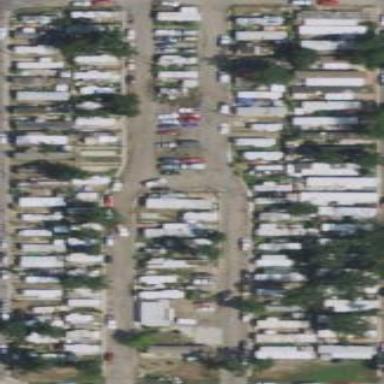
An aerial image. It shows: Mobile residential area.